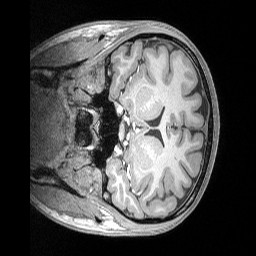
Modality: T1w
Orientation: coronal
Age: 22
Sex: female
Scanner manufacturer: siemens
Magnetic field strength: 3 T
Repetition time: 2.53 s
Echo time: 0.00164 s